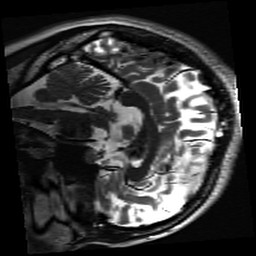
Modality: inplaneT2
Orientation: sagittal